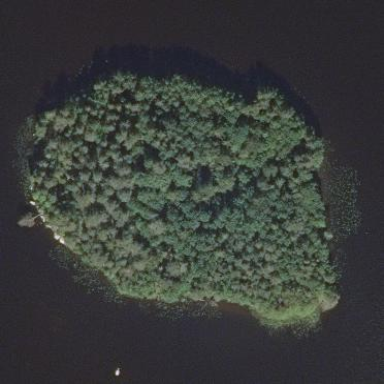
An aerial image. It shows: Islet covered with woodland.